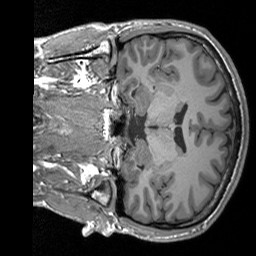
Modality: T1w
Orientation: coronal
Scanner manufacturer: siemens
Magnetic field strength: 3 T
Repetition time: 1.76 s
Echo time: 0.0022 s